Question: I am trying to do a very simple "Research" tool in Apex.
What i did so far is
1. Created a textbox
2. Created a button with the attribute /Always submit page when enter pressed/
3. Wrote this query in the report page - Source - Source region
-
'''
"select NO, TITRE_CONFER, NO_CONFCIER, NO_FILM FROM S4_CON_VRAI
where titre_confer like '%' || :px_2 || '%'"
'''
This is pretty much a table with conferences that are either taught with a film or a person. I am looking to filter the TITLE of the conference. px_2 is my textfield.
So, if you enter any letter, it should filter with the right title.
The problem is that whenever i click GO, nothing happens. He still shows me the whole list.

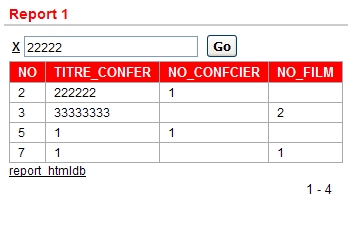
Answer: The step and query i wrote are 100% functionnal.
The actual problem was that I had wrote :px_2 but it was :p2_x.